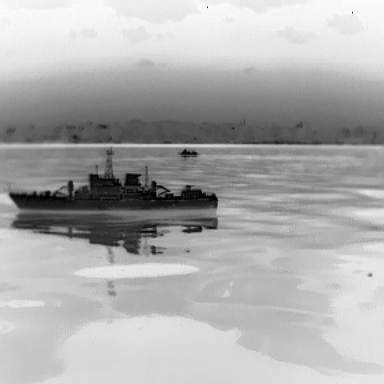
There are two warships in the infrared image.